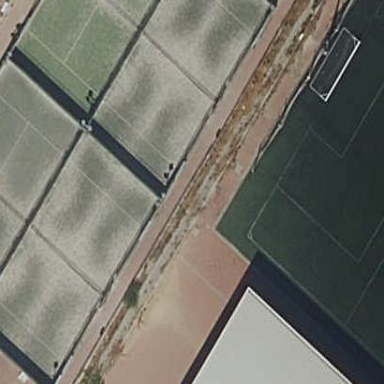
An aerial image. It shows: Artificial turf pitch used for leisure activities.